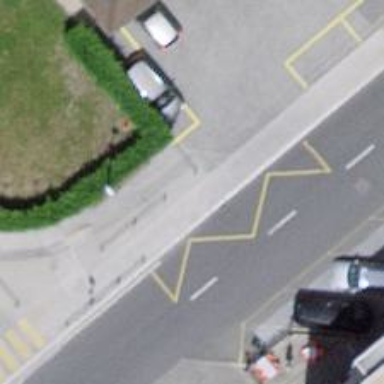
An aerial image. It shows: Bus stop with platform for public transport.